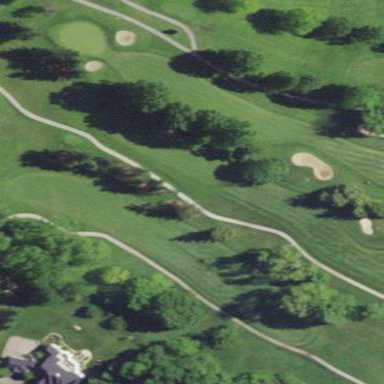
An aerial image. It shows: Grassy area designated as golf fairway.